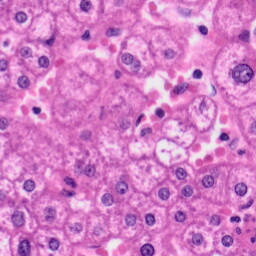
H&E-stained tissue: Liver